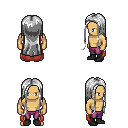
a pixel art fantasy rpg character, male body template, human, tanned skin, maroon cape, magenta pants, white extra-long hairstyle, black shoes, four views (front, back, left, right), 2x2 character sprite sheet, small pixel art, hard edges, no anti-aliasing